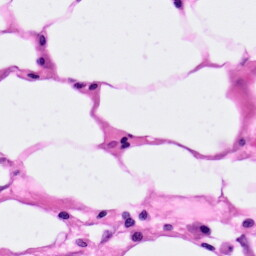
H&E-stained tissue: Pancreatic